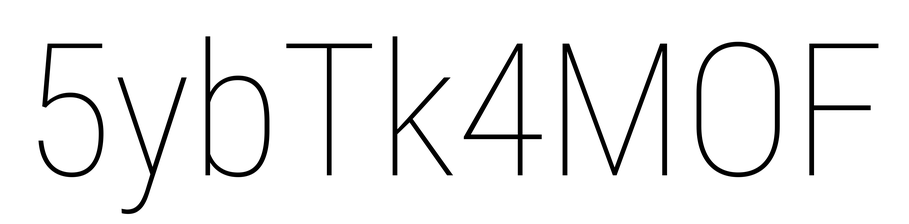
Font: Roboto_Condensed_Thin